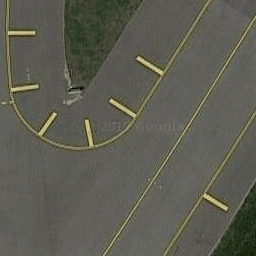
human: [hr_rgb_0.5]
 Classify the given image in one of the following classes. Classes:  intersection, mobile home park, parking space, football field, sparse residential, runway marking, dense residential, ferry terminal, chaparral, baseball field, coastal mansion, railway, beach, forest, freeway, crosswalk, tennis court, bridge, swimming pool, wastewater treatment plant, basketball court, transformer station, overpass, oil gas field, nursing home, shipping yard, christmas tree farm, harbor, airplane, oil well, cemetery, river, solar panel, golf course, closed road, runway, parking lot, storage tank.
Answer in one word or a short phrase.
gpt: runway marking